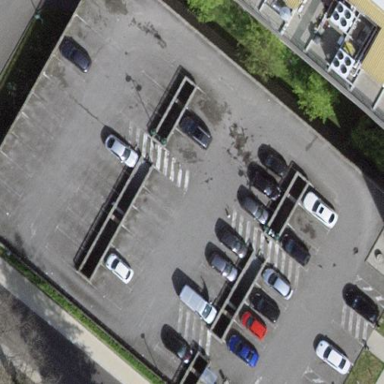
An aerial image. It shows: Parking facility with both surface and underground parking options.